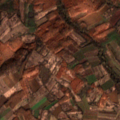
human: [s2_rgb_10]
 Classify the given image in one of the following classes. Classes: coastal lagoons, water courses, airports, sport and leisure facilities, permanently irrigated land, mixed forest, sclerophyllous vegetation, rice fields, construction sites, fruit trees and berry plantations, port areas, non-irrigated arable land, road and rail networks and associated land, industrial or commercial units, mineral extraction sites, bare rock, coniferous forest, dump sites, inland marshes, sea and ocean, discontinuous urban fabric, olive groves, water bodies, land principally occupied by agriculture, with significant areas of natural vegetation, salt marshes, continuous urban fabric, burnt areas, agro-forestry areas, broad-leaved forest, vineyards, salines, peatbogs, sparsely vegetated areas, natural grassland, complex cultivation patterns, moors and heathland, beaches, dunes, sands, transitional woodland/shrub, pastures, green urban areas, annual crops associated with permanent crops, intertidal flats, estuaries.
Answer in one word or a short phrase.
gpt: complex cultivation patterns, land principally occupied by agriculture, with significant areas of natural vegetation, broad-leaved forest